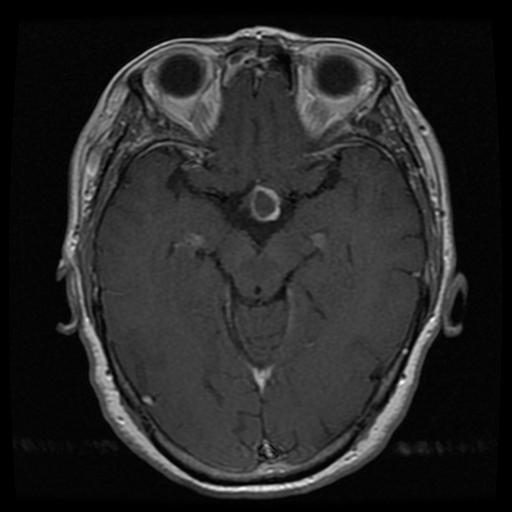
Label: pituitary